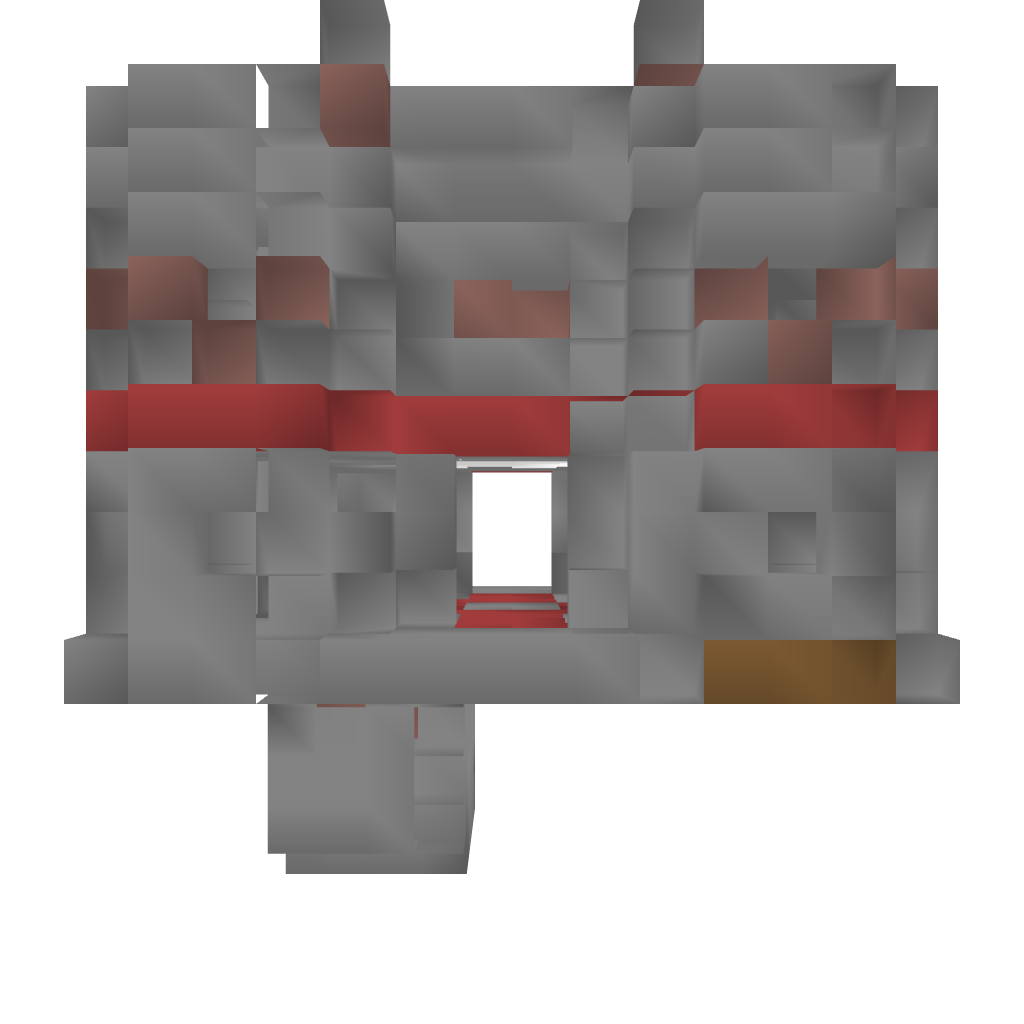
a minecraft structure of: PvP Tower [Red] 13 blocks high 1 line of red blocks in the middle of the structure